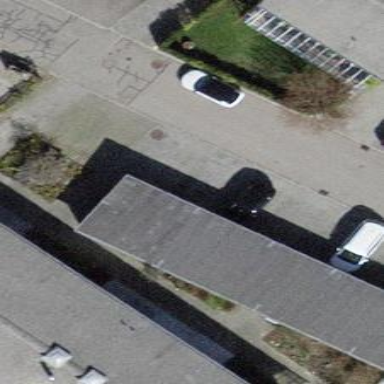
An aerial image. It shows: Group of garages.